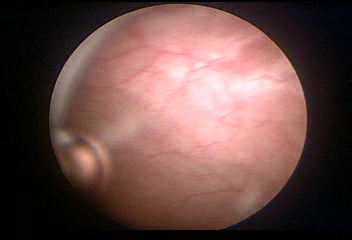
Modality: WLC
Class: Normal mucosa
Bladder cancer association: No